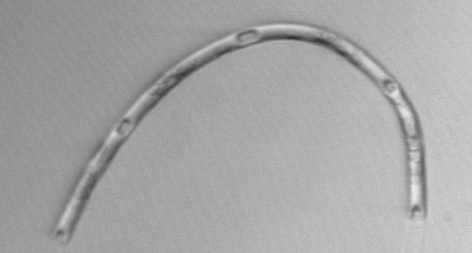
Label: Eucampia_morphytype1